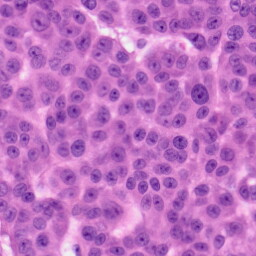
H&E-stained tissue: Skin